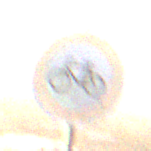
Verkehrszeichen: VerbotRadverkehr
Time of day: SunriseSunset
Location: Outdoor (RoadRail)
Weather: PartlyCloudy
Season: NotSpecified
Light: Natural